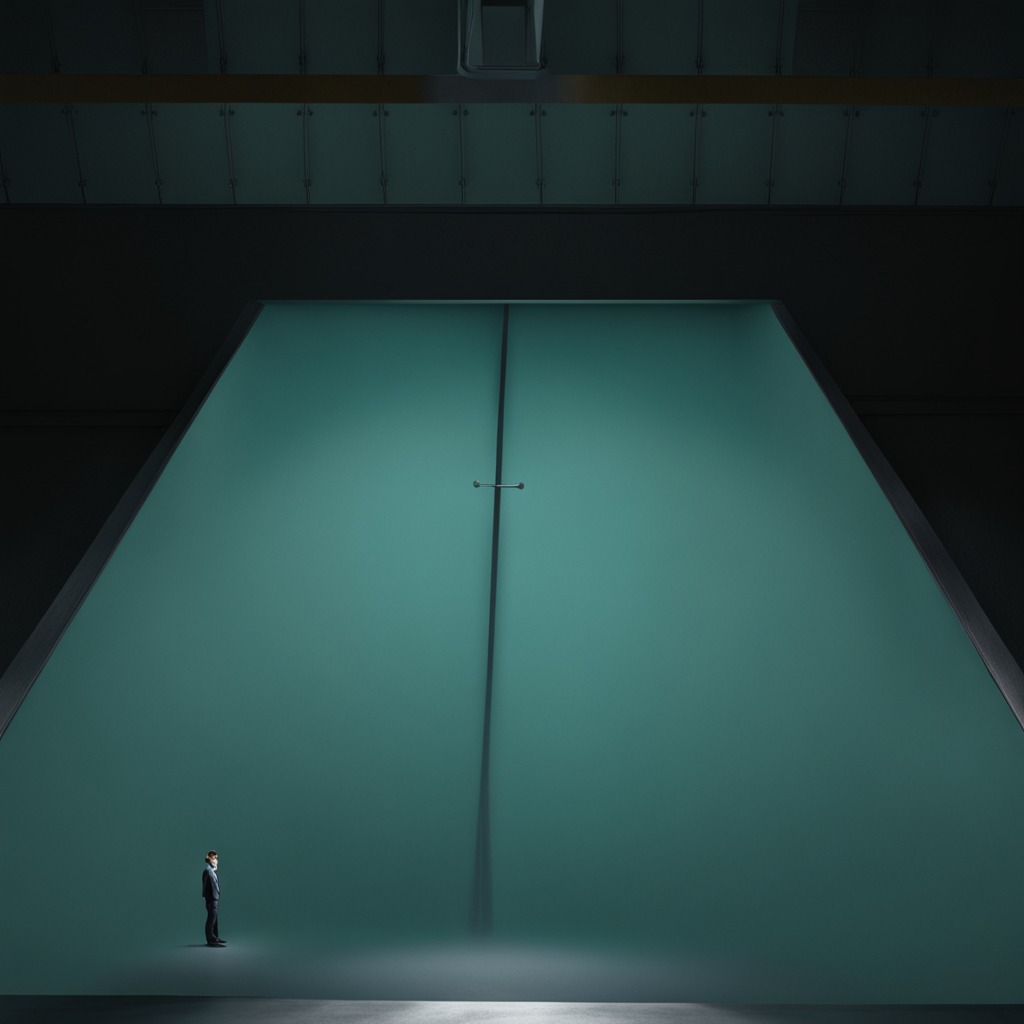
A metal screw is lying on the table.